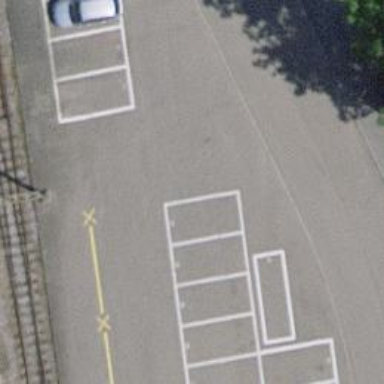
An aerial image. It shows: Bicycle parking area with stands available.